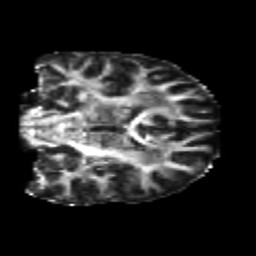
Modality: FA
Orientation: coronal
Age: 22
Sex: male
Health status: healthy
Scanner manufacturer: philips
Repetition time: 7.386 s
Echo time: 0.08599 s